Question: i'm trying to represent these data using highcharts:
'''
[
{
"name": "c1",
"data": [
[
-52587360000000,
2
],
[
-52590038400000,
1
],
[
-52611724800000,
1
],
[
-52622611200000,
1
],
[
-52655184000000,
1
],
[
-52663392000000,
2
],
[
-52855545600000,
2
]
]
},
{
"name": "c2",
"data": [
[
-52587360000000,
2
],
[
-52590038400000,
1
],
[
-52611724800000,
1
],
[
-52622611200000,
1
],
[
-52655184000000,
1
],
[
-52663392000000,
2
],
[
-52855545600000,
2
]
]
},
{
"name": "c3",
"data": [
[
-52587360000000,
2
],
[
-52590038400000,
1
],
[
-52611724800000,
1
],
[
-52622611200000,
1
],
[
-52655184000000,
1
],
[
-52663392000000,
2
],
[
-52855545600000,
2
]
]
}
]
'''
This is what i try:
'''
container.highcharts({
title: {
text:"Name"
},
xAxis: {
type: 'datetime',
dateTimeLabelFormats: {
month: '%e. %b',
year: '%b'
}
},
yAxis: {
title: {
text: 'Occurrence'
},
plotLines: [{
value: 0,
width: 1,
color: '#808080'
}]
},
tooltip: {
valueSuffix: 'Occurrence'
},
legend: {
layout: 'vertical',
align: 'right',
verticalAlign: 'middle',
borderWidth: 0
},
series: response //
});
'''
The chart isn't shown correctly as you can see:

and in console i get this error:
'''
"Highcharts error #15: www.highcharts.com/errors/15"
'''
what is my error?
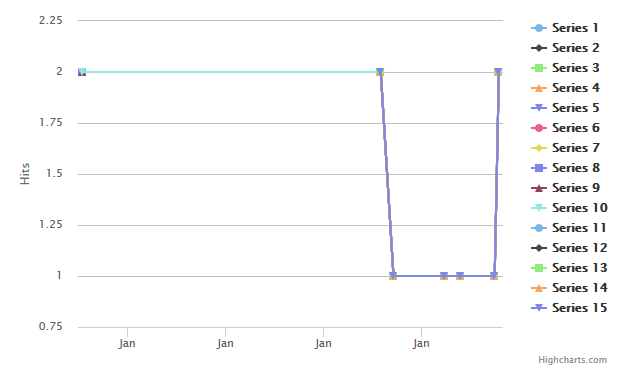
Answer: As the <URL> will tell you:
> This happens when you are trying to create a line series or a stock chart where the data is not sorted in ascending X order. For performance reasons, Highcharts does not sort the data, instead it is required that the implementer pre-sorts the data.
In your case the x-values in your first series are:
'''
-52587360000000
-52590038400000
-52611724800000
-52622611200000
-52655184000000
-52663392000000
-52855545600000
'''
Just looking at the first two it is clear that '-52587360000000' is a smaller (more negative) number than '-52590038400000'. It appears that you have in fact reverse-sorted them. That is, the largest number is first, then they get increasingly smaller (more negative).
You will have to change the order of the data in the series so that the smallest number is first and then the values increase.